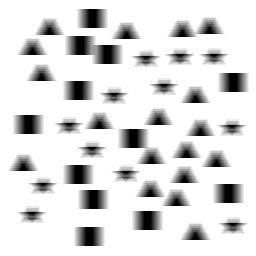
Squares: 12
Triangles: 18
Stars: 12
Total shapes: 42